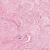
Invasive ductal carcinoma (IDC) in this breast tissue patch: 0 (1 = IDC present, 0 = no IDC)